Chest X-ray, AP view. Patient: 58 years old, sex F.
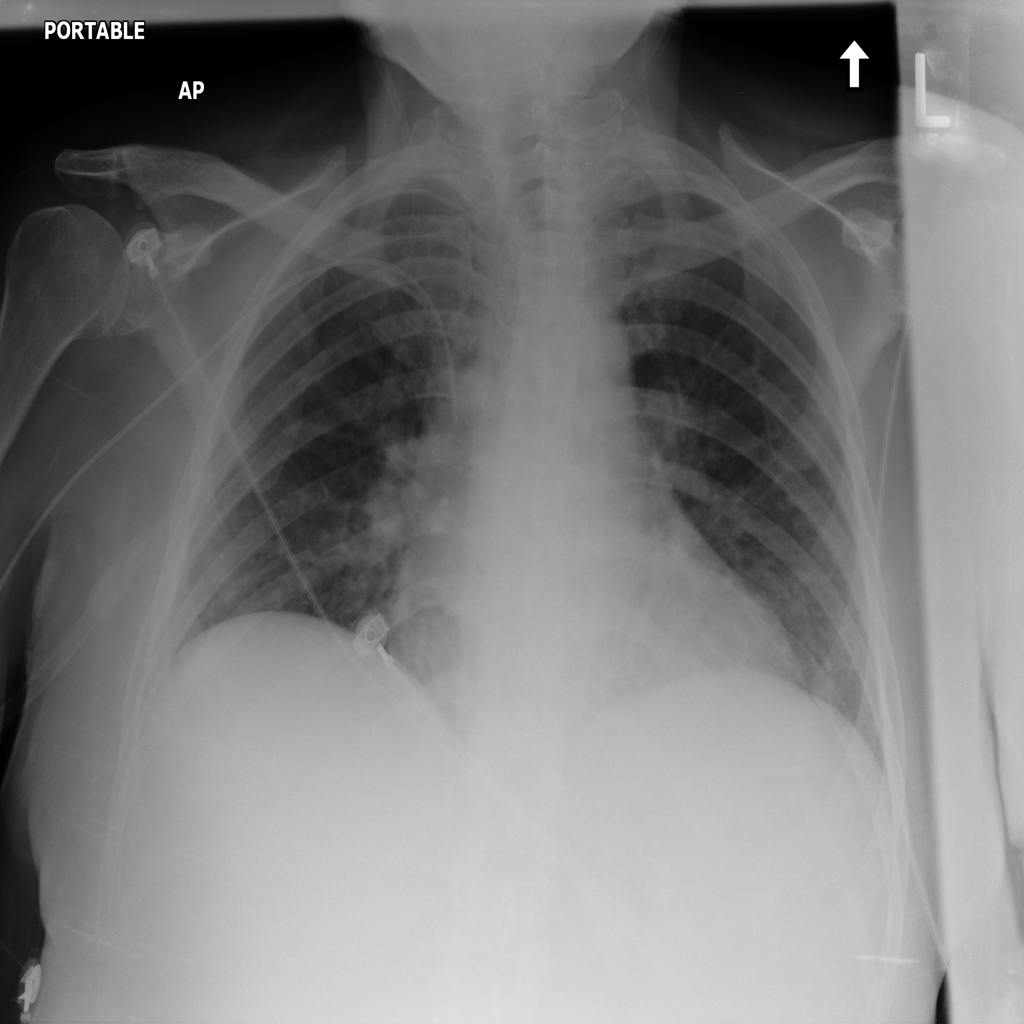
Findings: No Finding